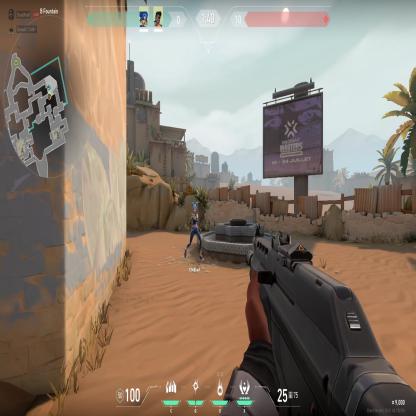
Label: teammate